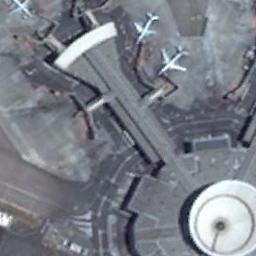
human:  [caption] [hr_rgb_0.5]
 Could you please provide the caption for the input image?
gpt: Three planes parked next to boarding bridges of the radial terminal .

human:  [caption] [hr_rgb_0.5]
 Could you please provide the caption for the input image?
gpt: Three planes are around the terminal building .

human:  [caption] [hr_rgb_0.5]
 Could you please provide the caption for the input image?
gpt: Several planes of different sizes are neatly parked beside buildings in the airport .

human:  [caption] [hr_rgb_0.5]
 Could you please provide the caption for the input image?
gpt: Three white planes parked around the airport .

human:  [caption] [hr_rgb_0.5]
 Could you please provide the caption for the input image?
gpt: Three planes are in the parking lot next to the building .